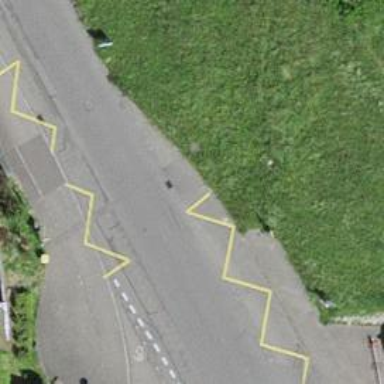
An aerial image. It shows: Bus stop equipped with public transport stop position.